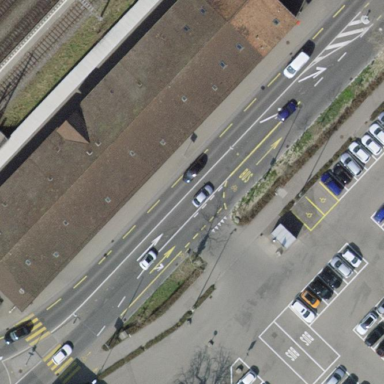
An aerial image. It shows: Bicycle parking facility with stands located within building.